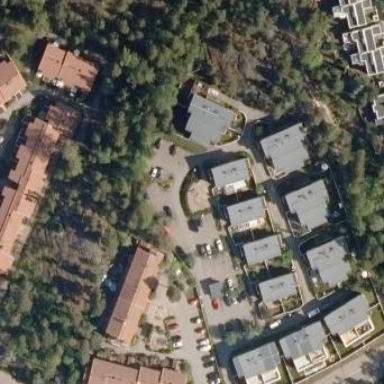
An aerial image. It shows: Residential area with apartments.